Question: I am making a site which will display some videos from the YouTube API, and on the server side. They have to go in a narrow box so whenever it contains URLs or long words which make it wrap a lot, it can sometimes overflow out of the container. Is there a and add an ellipsis on the end (I could use overflow:hidden but I can't use an ellipsis with that. It's my last resort).
Here below is an image of what I'm trying to do:

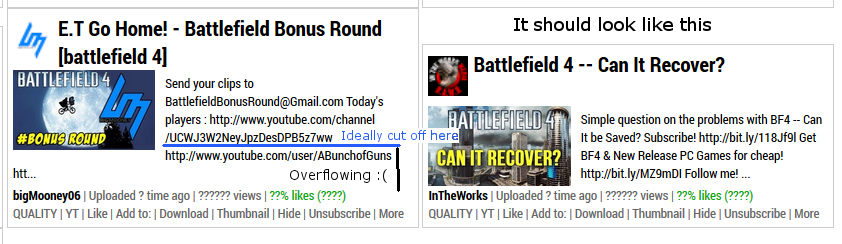
Answer: You could use <URL> but unfortunately this only works with 'white-space:nowrap' which is I don't think you need.
What you do is do 'overflow:hidden' like you intended and fake ellipses with pseudo-element ':after'.
Imaginge you have you DIV with text:
'''
<div id="text">
(really long text here)
</div>
'''
Styled like this:
'''
#text {
background:white;
width:150px;
height:100px;
position:relative;
overflow: hidden;
}
'''
Just add to it
'''
#text:after {
content:'...';
position:absolute;
bottom:0;
right:0;
background:inherit
}
'''
And bingo: <URL>